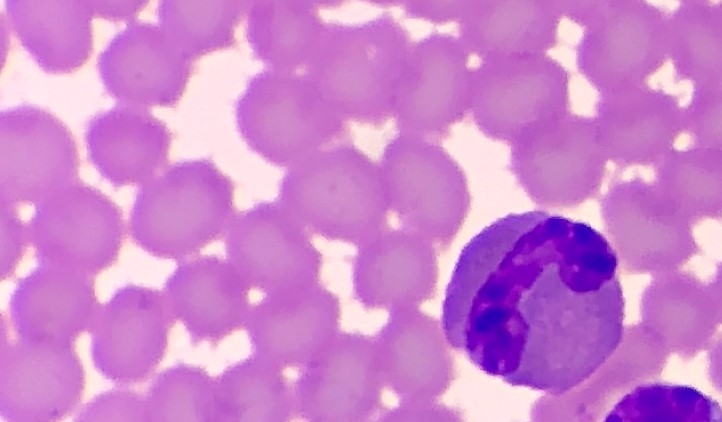
White blood cell type: Eosinophil